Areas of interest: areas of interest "Badminton Court"
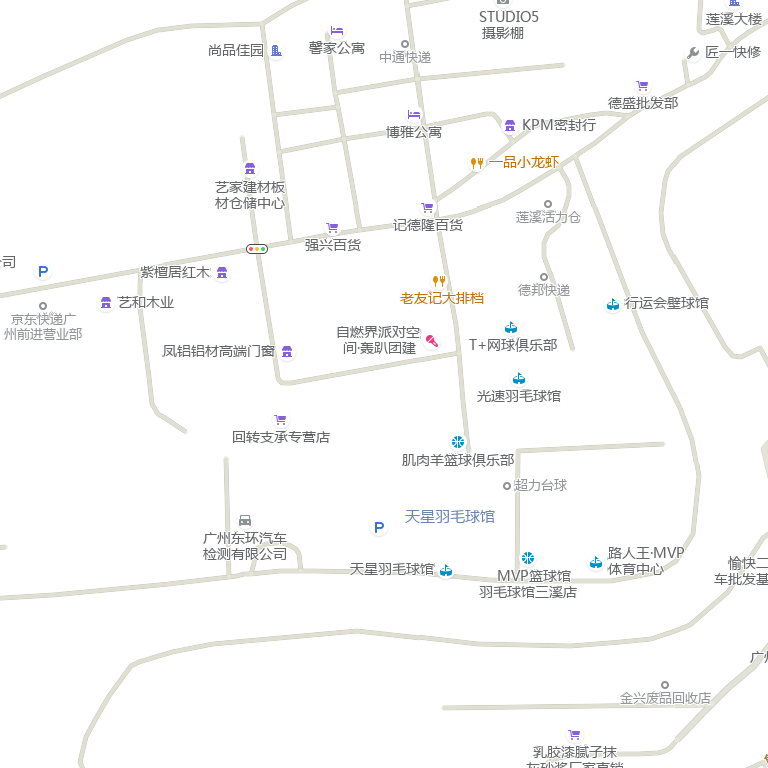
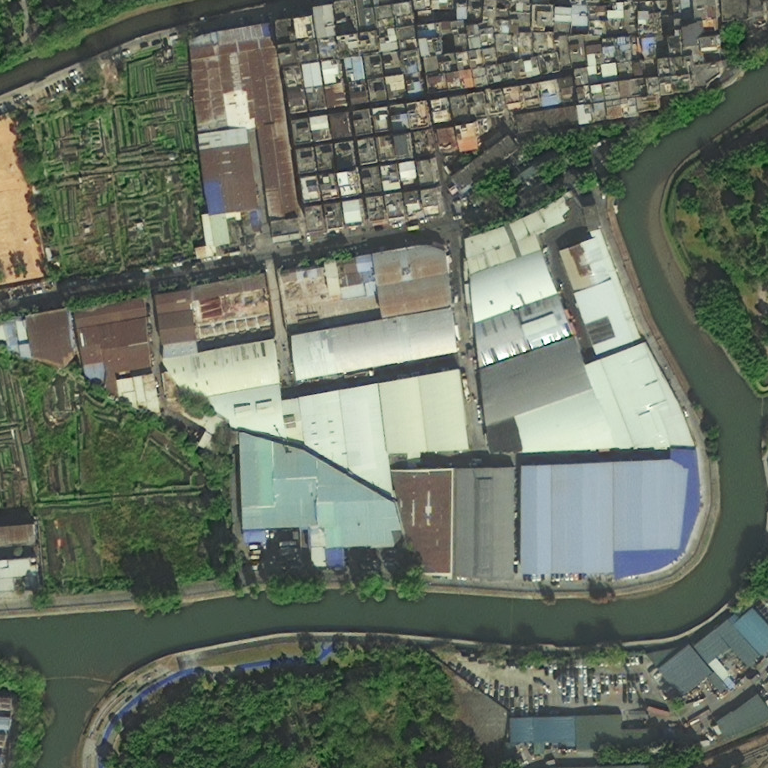